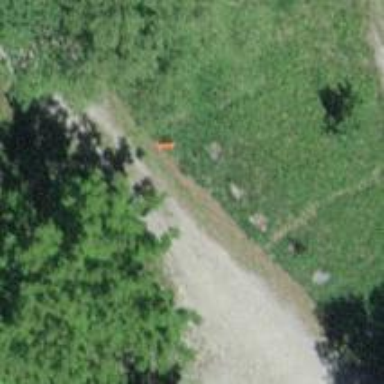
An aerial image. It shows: View of pole with roofed pipeline marker.